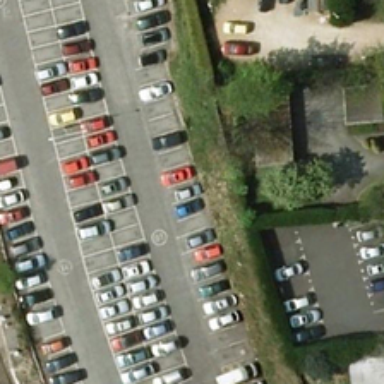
A parking lot with lots of cars .